Field crop: tomato
Growth stage: 1
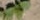
Species: solanum